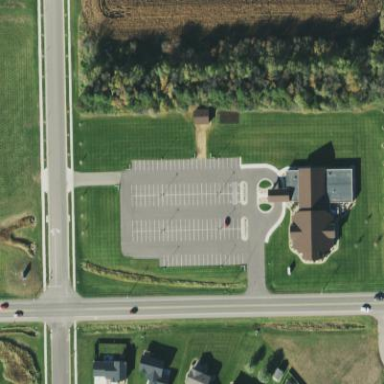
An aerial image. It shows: Parking area.